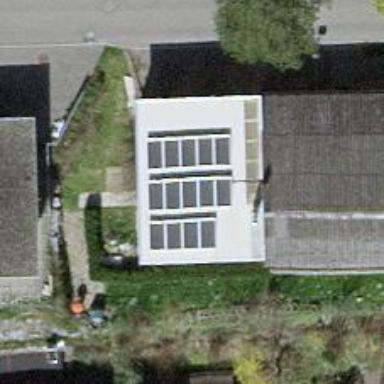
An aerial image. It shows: Solar power generator using photovoltaic panels.